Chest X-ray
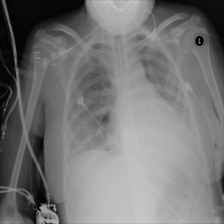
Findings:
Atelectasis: negative
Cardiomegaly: positive
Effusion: negative
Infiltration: negative
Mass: negative
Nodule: negative
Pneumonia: negative
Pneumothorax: negative
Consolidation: negative
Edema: positive
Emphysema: negative
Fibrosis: negative
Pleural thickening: negative
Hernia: negative